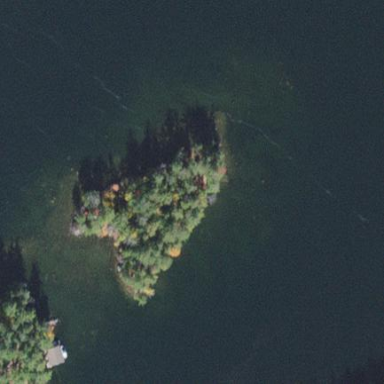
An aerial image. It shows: Islet.